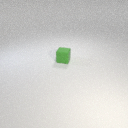
small green rubber cube